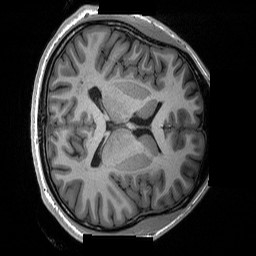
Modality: T1w
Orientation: axial
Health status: ill
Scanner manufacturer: siemens
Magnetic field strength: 3 T
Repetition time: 2.3 s
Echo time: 0.00226 s